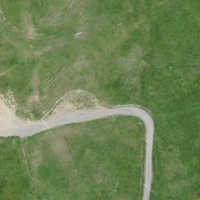
EUNIS habitat code: 26
Species observed at this site:
Dactylorhiza majalis
Caltha palustris